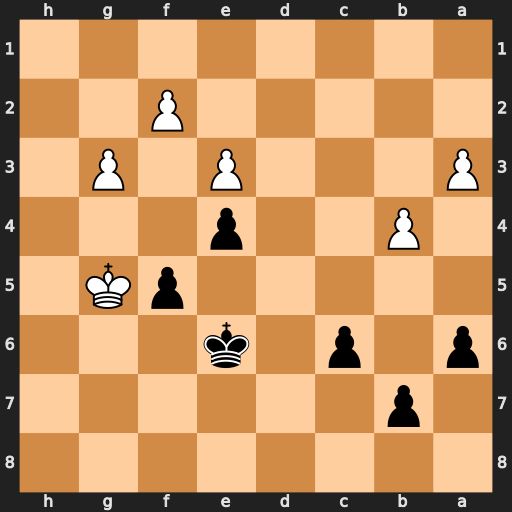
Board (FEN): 8/1p6/p1p1k3/5pK1/1P2p3/P3P1P1/5P2/8
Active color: b
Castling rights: -
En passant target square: -
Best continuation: b6 g4 fxg4